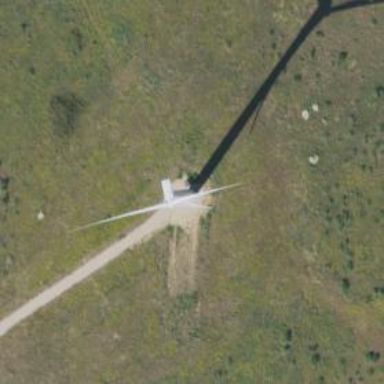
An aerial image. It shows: Wind generator powered by horizontal axis wind turbine.